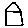
Label: house